Question: I am trying to use a MapPolyLine in my Map to show a real-time route, hopefully it will move/scale <URL>. The thing is the line is not being shown on the map, and I cannot find any programming mistake:
C#
'''
MapLayer pathLayer;
//Constructor
pathLayer = new MapLayer();
MapPolyline line = new MapPolyline();
line.StrokeColor = Colors.Red;
line.StrokeThickness = 10;
//line.Path.Add(several points); Tested, no effect
MapOverlay overlay = new MapOverlay();
overlay.Content = line;
//overlay.GeoCoordinate = new GeoCoordinate(0,0); Tested, no effect
//overlay.PositionOrigin = new Point(0.0, 1.0); Tested, no effect
pathLayer.Add(overlay);
MyMap.Layers.Add(pathLayer);
void geolocator_PositionChanged(Geolocator sender, PositionChangedEventArgs args)
{
MapPolyline line = pathLayer.First(TrackPath).Content as MapPolyline;
line.Path.Add(args.Position.Coordinate); // Checked values, line.Path adds them correctly
}
'''
EDIT: New info. The emulator shows an error when trying to add it using XAML, and the emulator shows the name of the class on the top of the map as a graphic glitch:

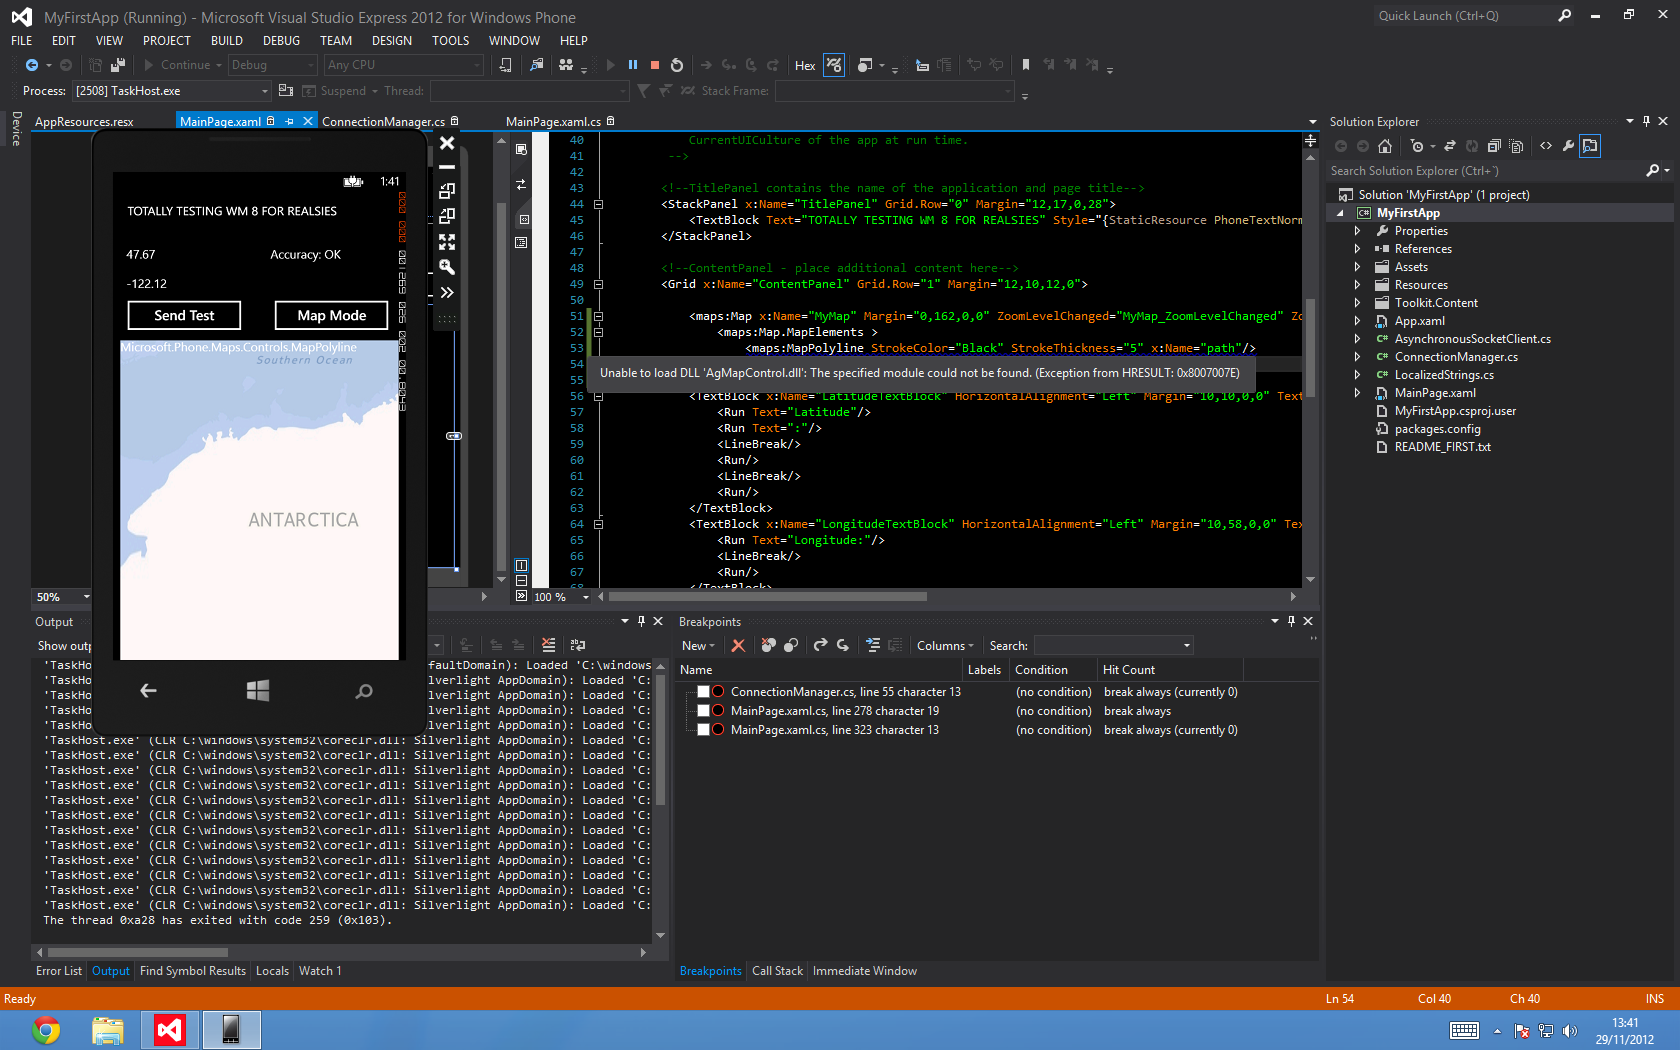
Answer: 'MapPolylines' and 'MapPolygons' should be added to the 'MapElements' collection... not a 'MapLayer' or a 'MapOverlay'.
You should be able to make this example work for you.
'''
MapPolyline line = new MapPolyline();
line.StrokeColor = Colors.Red;
line.StrokeThickness = 10;
line.Path.Add(new GeoCoordinate(47.6602, -122.098358));
line.Path.Add(new GeoCoordinate(47.561482, -122.071544));
MyMap.MapElements.Add(line);
'''
In your GeoCoord watcher you'll have to get the line from the map's 'MapElements' collection, and add the new position to the line's path instead of predefining like I did. This should be doable.